Question: I want to write some fun code to flip the orientation upside down on Windows 7. See screen shot of the option I want to control.
---

---
Here is the code I have:
'''
class Program
{
public const long WM_PAINT=0x0F;
public const long WM_DISPLAYCHANGE=0x7E;
[StructLayout(LayoutKind.Sequential, CharSet=CharSet.Auto)]
public struct DEVMODE // taken from Win API
{
...
public System.Windows.Forms.ScreenOrientation dmDisplayOrientation;
}
[DllImport("user32.dll", CharSet=CharSet.Auto)]
public static extern bool EnumDisplaySettings(string lpszDeviceName, int iModeNum, ref DEVMODE lpDevMode);
[DllImport("user32.dll", CharSet=CharSet.Ansi)]
public static extern int ChangeDisplaySettings(ref DEVMODE lpDevMode, int dwFlags);
[DllImport("User32.Dll")]
public static extern long PostMessage(IntPtr hWnd, long wMsg, long wParam, long lParam);
static void Main(string[] args)
{
ScreenOrientation ori=ScreenOrientation.Angle0;
DEVMODE mode=new DEVMODE()
{
dmSize=(short)Marshal.SizeOf(typeof(DEVMODE)),
dmDriverExtra=0,
dmDeviceName=new string(new char[32]),
dmFormName=new string(new char[32]),
};
try
{
EnumDisplaySettings(null, -1, ref mode);
if((mode.dmFields&0x80)>0)
{
ori=mode.dmDisplayOrientation;
}
mode.dmDisplayOrientation=ScreenOrientation.Angle270;
int temp=mode.dmPelsWidth;
mode.dmPelsWidth=mode.dmPelsHeight;
mode.dmPelsHeight=temp;
int ret=ChangeDisplaySettings(ref mode, 0);
PostMessage(Process.GetCurrentProcess().Handle, WM_DISPLAYCHANGE, 0, 0);
...
}
catch
{
}
}
}
'''
which runs, but does not produce any affects.
Reference code: <URL>
and <URL>
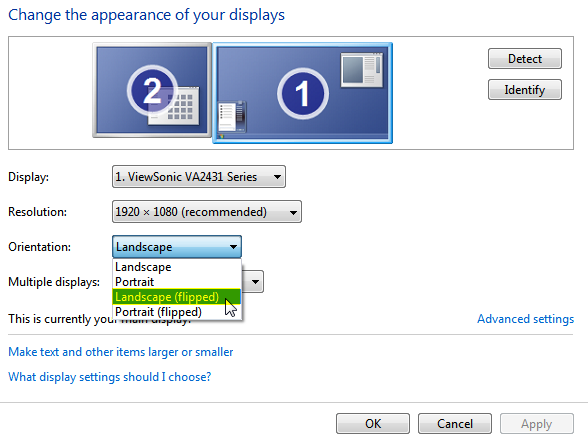
Answer: I have started something.
Please have a look: <URL>
It includes necessary structures for Win7, so that you could call SetDisplayConfig and other functions.
An actual example, how to rotate monitor 90 degrees:
'''
int numPathArrayElements;
int numModeInfoArrayElements;
const QueryDisplayFlags pathType = QueryDisplayFlags.OnlyActivePaths;
// query active paths from the current computer.
// note that 0 is equal to SUCCESS!
// TODO; HARDCODE MAGIC VALUES AWAY.
if (CCDWrapper.GetDisplayConfigBufferSizes(pathType, out numPathArrayElements,
out numModeInfoArrayElements) == 0)
{
var pathInfoArray = new DisplayConfigPathInfo[numPathArrayElements];
var modeInfoArray = new DisplayConfigModeInfo[numModeInfoArrayElements];
// TODO; FALLBACK MECHANISM THAT HANDLES DIFFERENT VALUES FOR ZERO.
if (CCDWrapper.QueryDisplayConfig(
pathType,
ref numPathArrayElements, pathInfoArray,
ref numModeInfoArrayElements,
modeInfoArray, IntPtr.Zero) == 0)
{
pathInfoArray[0].targetInfo.rotation = DisplayConfigRotation.Rotate90;
CCDWrapper.SetDisplayConfig((uint) numPathArrayElements, pathInfoArray, (uint) numModeInfoArrayElements,
modeInfoArray, SdcFlags.Apply | SdcFlags.UseSuppliedDisplayConfig);
}
}
'''
it's raw right now, meaning there is no "C# style" API right now, but none the less, you can use those structures.